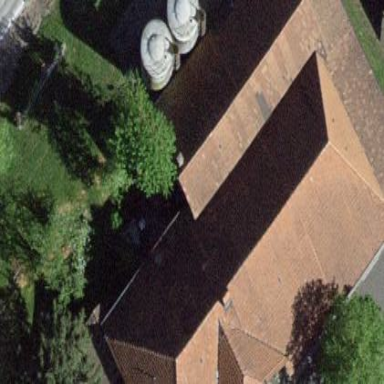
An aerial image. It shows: Farm building.